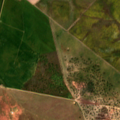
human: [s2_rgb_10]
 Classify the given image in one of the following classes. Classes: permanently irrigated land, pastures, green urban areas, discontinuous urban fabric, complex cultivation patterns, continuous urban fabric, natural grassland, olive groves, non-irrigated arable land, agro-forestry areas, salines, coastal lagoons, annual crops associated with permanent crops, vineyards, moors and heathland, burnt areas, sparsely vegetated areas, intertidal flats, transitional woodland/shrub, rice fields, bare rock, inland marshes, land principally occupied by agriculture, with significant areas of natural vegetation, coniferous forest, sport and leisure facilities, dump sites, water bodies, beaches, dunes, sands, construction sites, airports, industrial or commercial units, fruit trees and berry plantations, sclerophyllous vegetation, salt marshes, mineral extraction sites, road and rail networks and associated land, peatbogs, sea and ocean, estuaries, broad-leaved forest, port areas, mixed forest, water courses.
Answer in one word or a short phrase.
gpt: continuous urban fabric